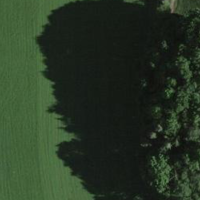
EUNIS habitat code: 52
Species observed at this site:
Campanula trachelium